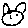
Label: cat